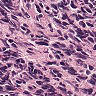
Metastatic tissue present: no